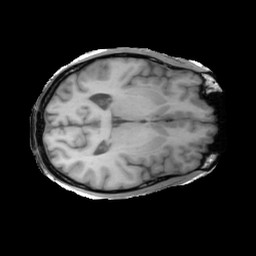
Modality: T1w
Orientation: axial
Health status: ill
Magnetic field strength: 3 T